Question: Good day.
How to impose white_rectangle.jpg on logo.jpg in the image below
using Imagemagic.
And a bonus question: what's Ruby's method can make the task.
'''
def (path_to_image)
# impose white_rectangle.jpg on logo
end
'''

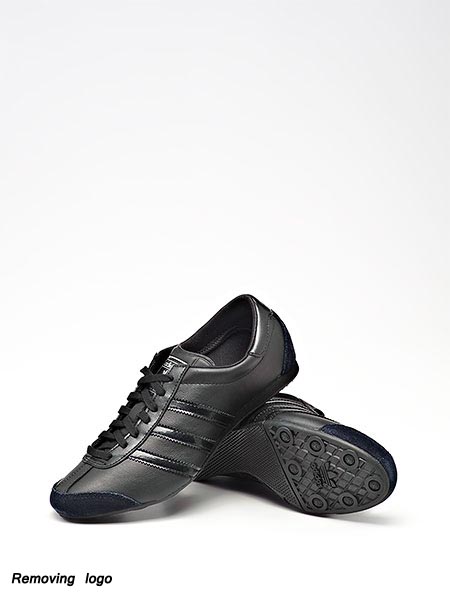
Answer: This can easily be accomplished using <URL>:
'''
require 'RMagick'
logo = Magick::Image.read("logo.jpg").first
rect = Magick::Image.read("white_rectangle.jpg").first
result = logo.composite(rect, x, y, Magick::CopyCompositeOp)
result.write "result.jpg"
'''
An alternative is to just draw a white rectangle without using a composite image:
'''
image = Magick::Image.read("logo.jpg").first
gc = Magick::Draw.new
gc.stroke = 'white'
gc.fill = 'white'
gc.rectangle x_start, y_start, x_end, y_end
gc.draw(image)
image.write "result.jpg"
'''
Using ImageMagick command line tools, you can overlay one image with another like this:
'''
$ composite white_rectangle.jpg logo.jpg -geometry +x+y result.jpg
'''